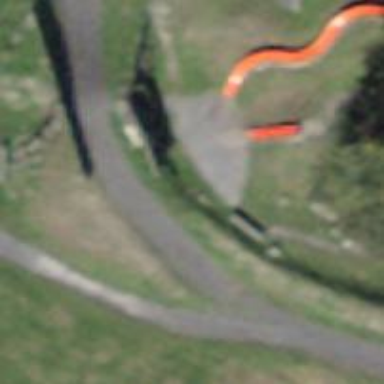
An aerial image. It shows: Playground with slide.